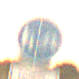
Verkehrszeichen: GetrennterRadUndGehwegRadwegRechts
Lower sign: BesondereFahrzeugeUndTransportgueter7
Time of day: Night
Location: Outdoor (Nature)
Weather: Clear
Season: NotSpecified
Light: Natural